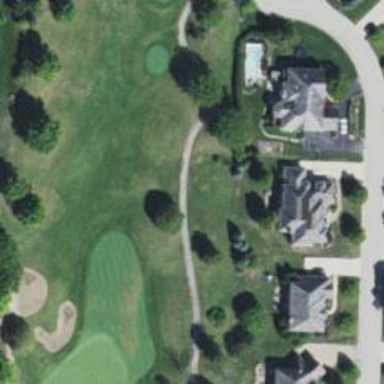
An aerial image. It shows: Service road designated as golf cart path.